Field crop: tomato
Growth stage: 1
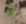
Species: solanum